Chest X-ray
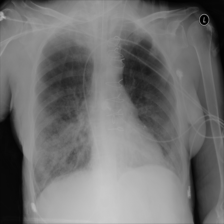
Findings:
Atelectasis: negative
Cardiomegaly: negative
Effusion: negative
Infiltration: positive
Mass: negative
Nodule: negative
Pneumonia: negative
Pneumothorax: negative
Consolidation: negative
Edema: negative
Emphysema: negative
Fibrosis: negative
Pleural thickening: negative
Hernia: negative